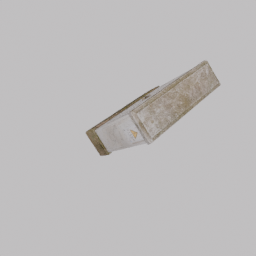
Label: electronics